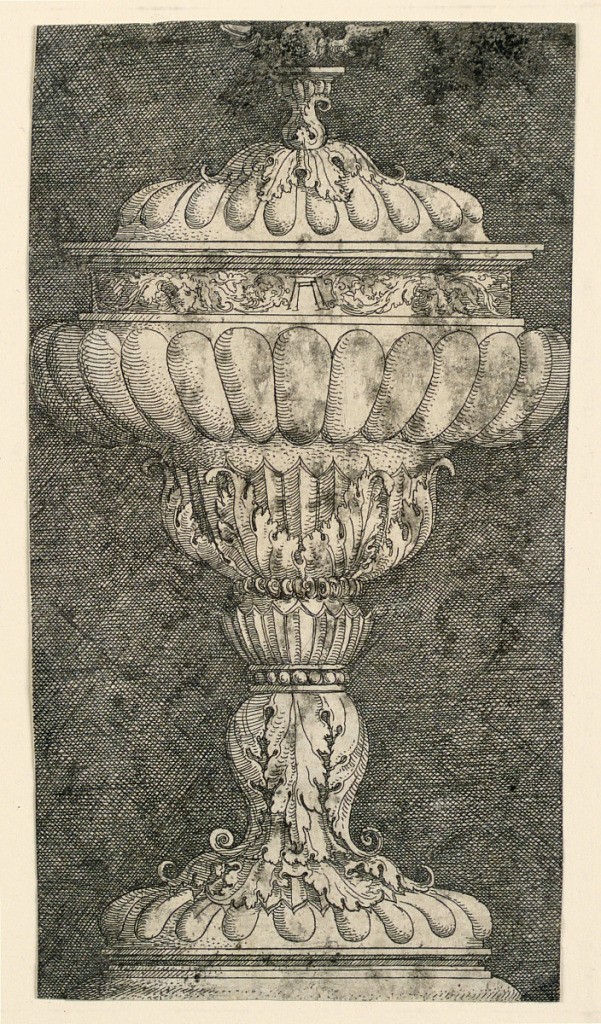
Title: Covered Goblet with a Winged Ball on the Top
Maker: Albrecht Altdorfer, German, ca. 1480–1538
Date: ca. 1520-1525
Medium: Etching on laid paper
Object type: Print
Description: Standing covered cup with a finial in the shape of a winged ball